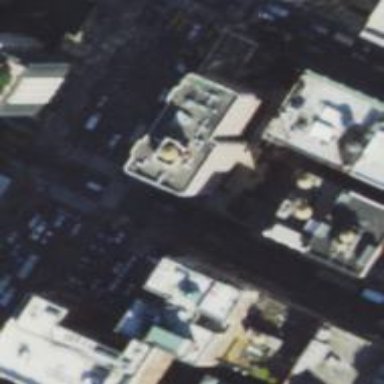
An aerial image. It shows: Building.